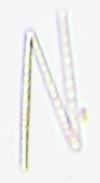
Label: Thalassionema